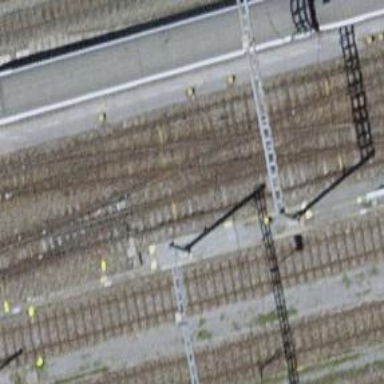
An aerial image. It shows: Railway crossing.